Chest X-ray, AP view. Patient: 59 years old, sex M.
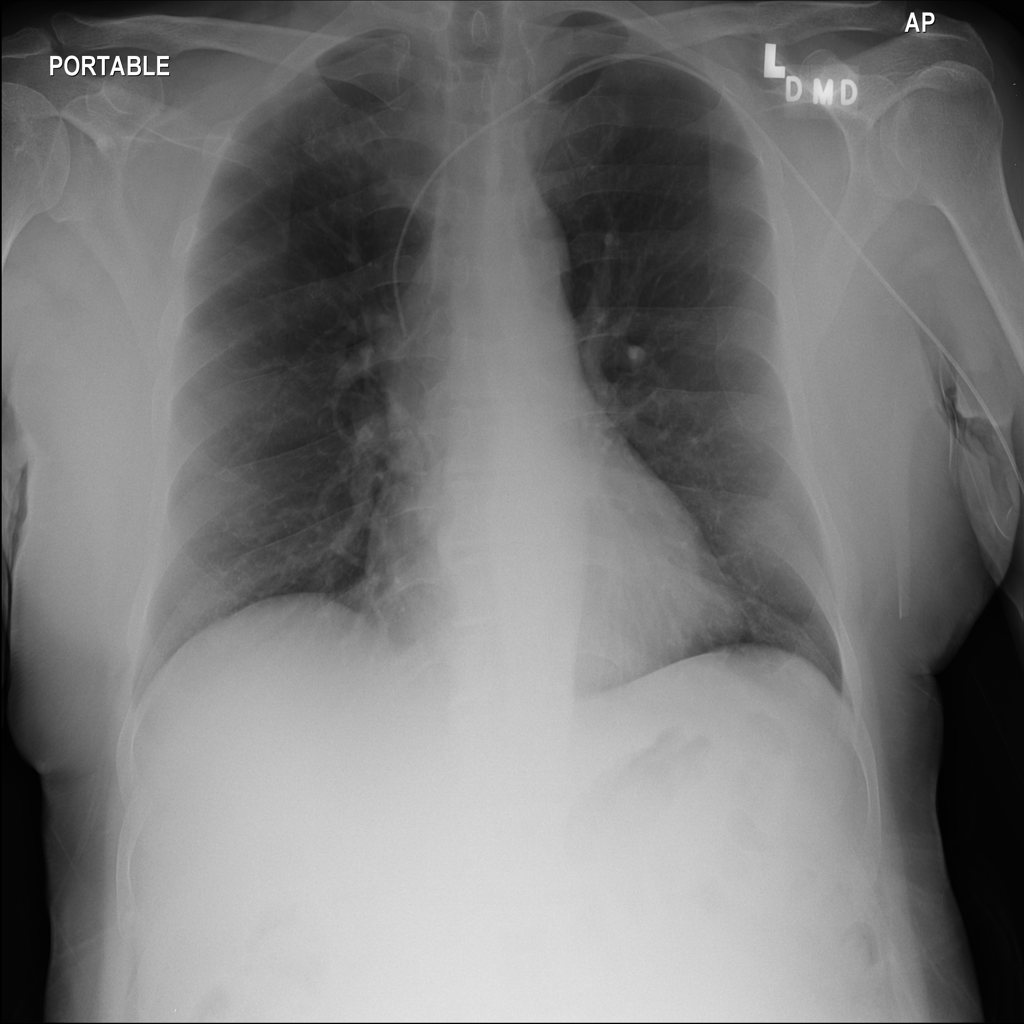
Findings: No Finding